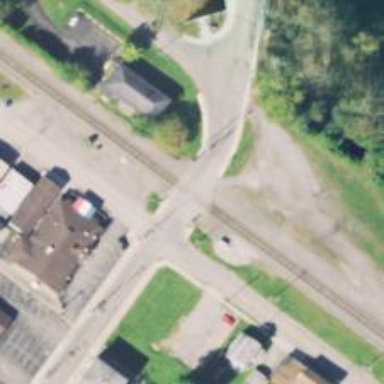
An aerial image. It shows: Railway level crossing.